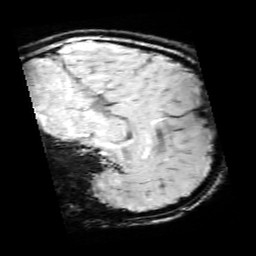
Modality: SWI
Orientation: sagittal
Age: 12
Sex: male
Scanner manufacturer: siemens
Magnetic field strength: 3 T
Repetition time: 0.027 s
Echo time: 0.02 s